The image shows the envelope spectrum of a rolling-element bearing's vibration signal, with the characteristic fault frequencies (BPFO outer race, BPFI inner race, BSF ball, FTF cage) marked as reference lines. Determine the bearing's health state. Answer with exactly one of: normal, inner_race, outer_race, ball.
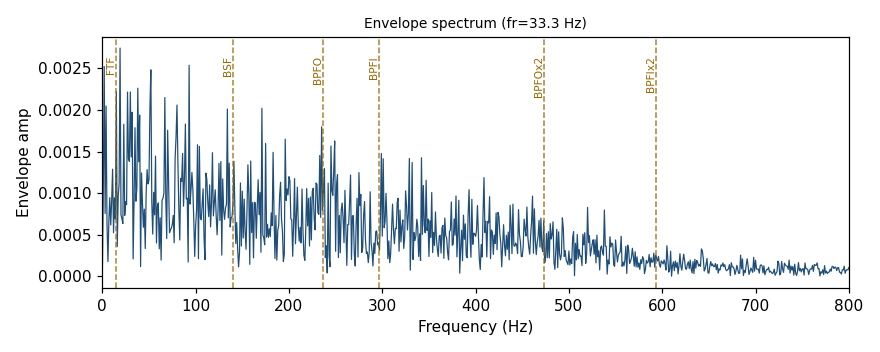
Answer: normal